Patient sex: M
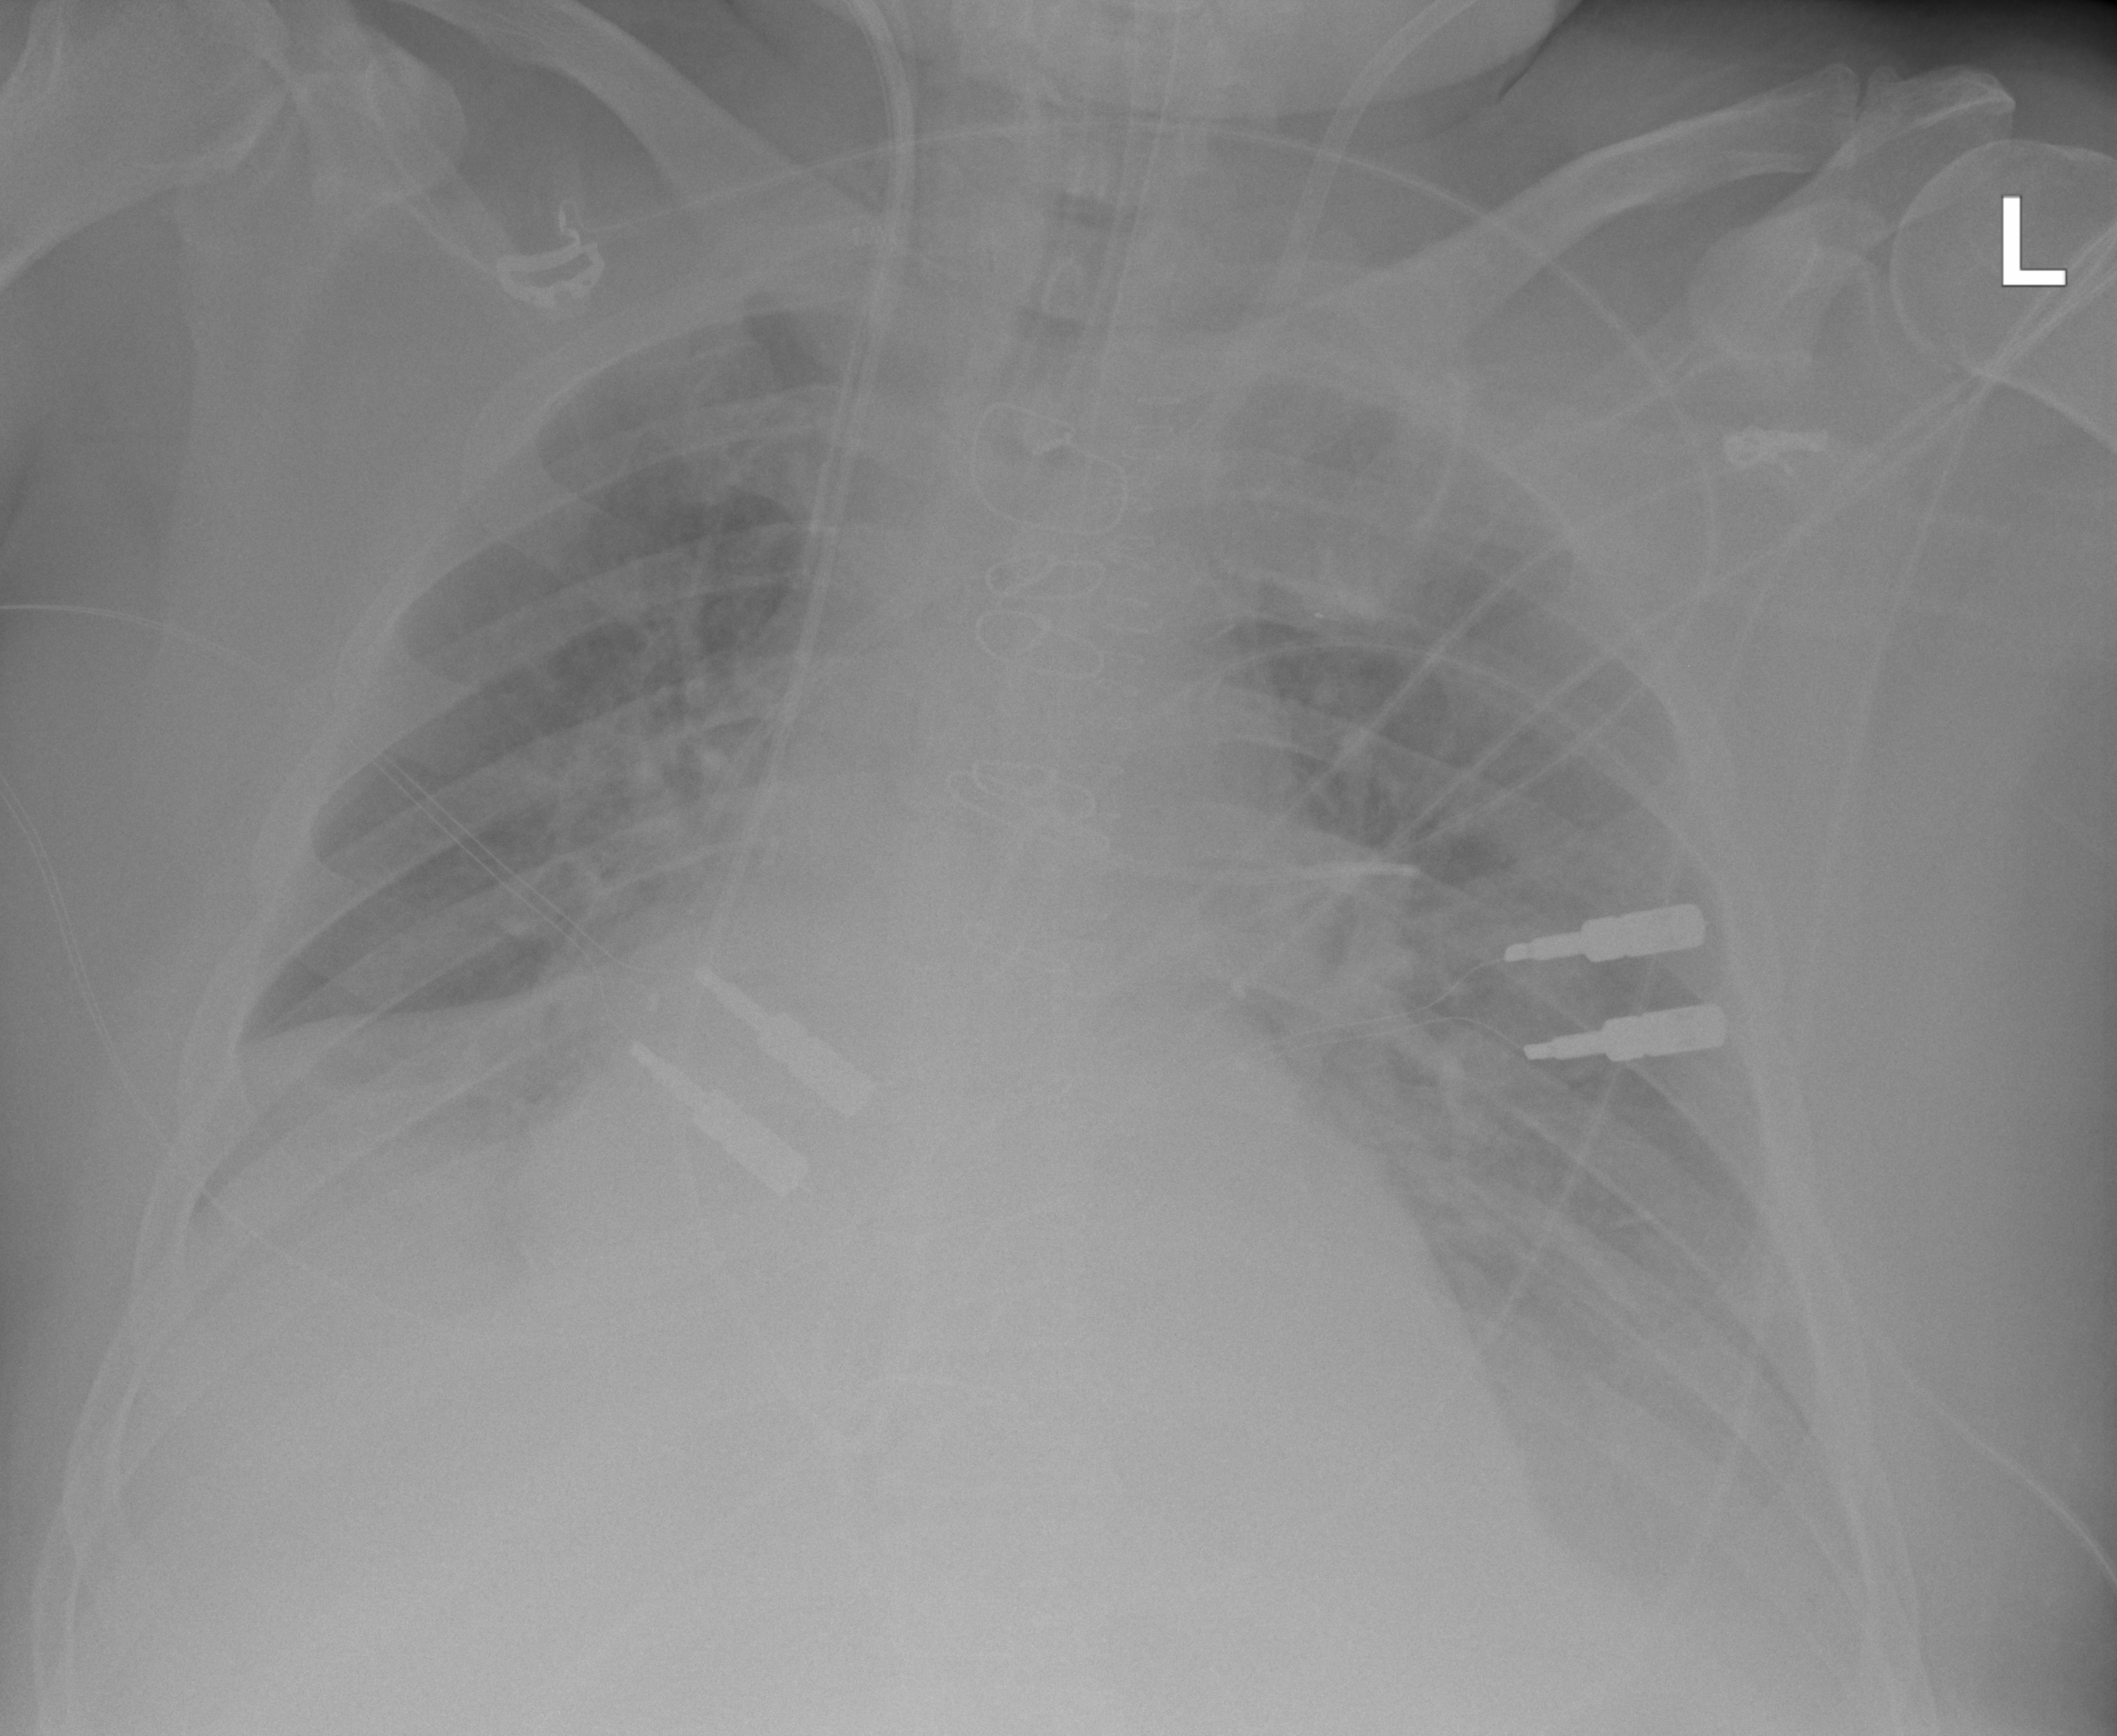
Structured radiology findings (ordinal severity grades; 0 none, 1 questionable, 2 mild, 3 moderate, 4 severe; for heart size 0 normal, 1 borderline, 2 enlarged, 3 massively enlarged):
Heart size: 2
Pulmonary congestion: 2
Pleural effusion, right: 2
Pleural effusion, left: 2
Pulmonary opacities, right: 2
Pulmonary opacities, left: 2
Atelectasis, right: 2
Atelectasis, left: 2